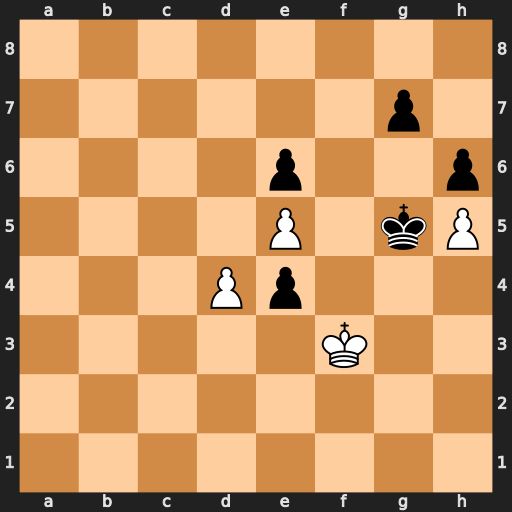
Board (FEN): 8/6p1/4p2p/4P1kP/3Pp3/5K2/8/8
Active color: w
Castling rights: -
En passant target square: -
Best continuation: Kxe4 Kxh5 d5 exd5+ Kxd5